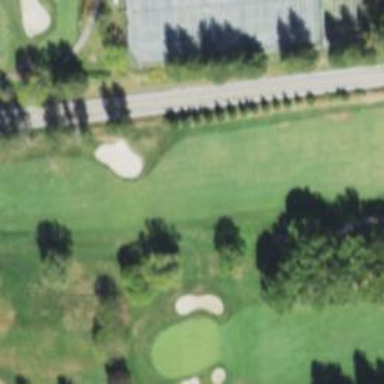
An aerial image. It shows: View of golf hole.